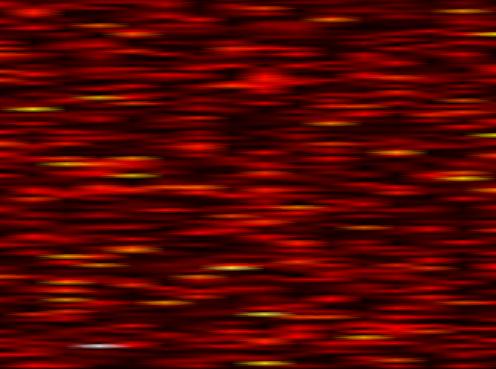
Label: OFDM